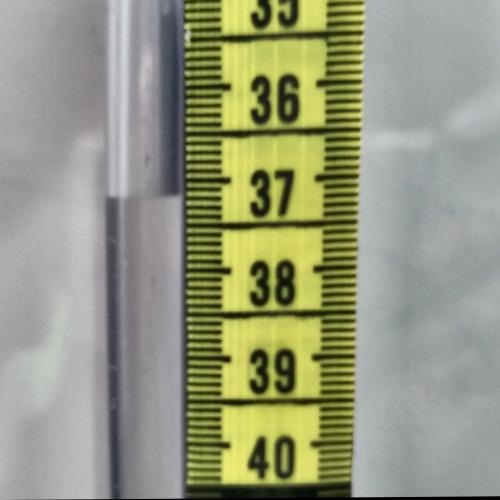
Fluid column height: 37.2 cm